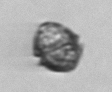
Label: Kryptoperidinium_triquetrum